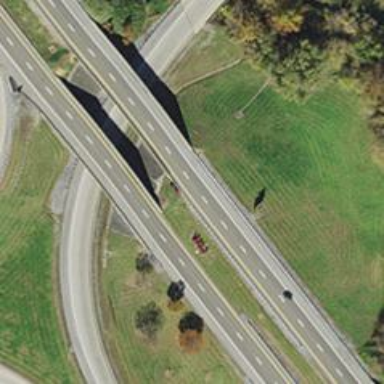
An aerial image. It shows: Motorway bridge.